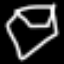
Label: diamond